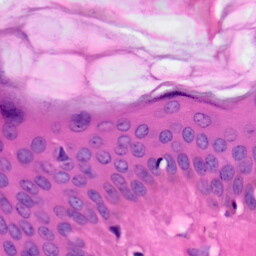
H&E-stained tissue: Skin